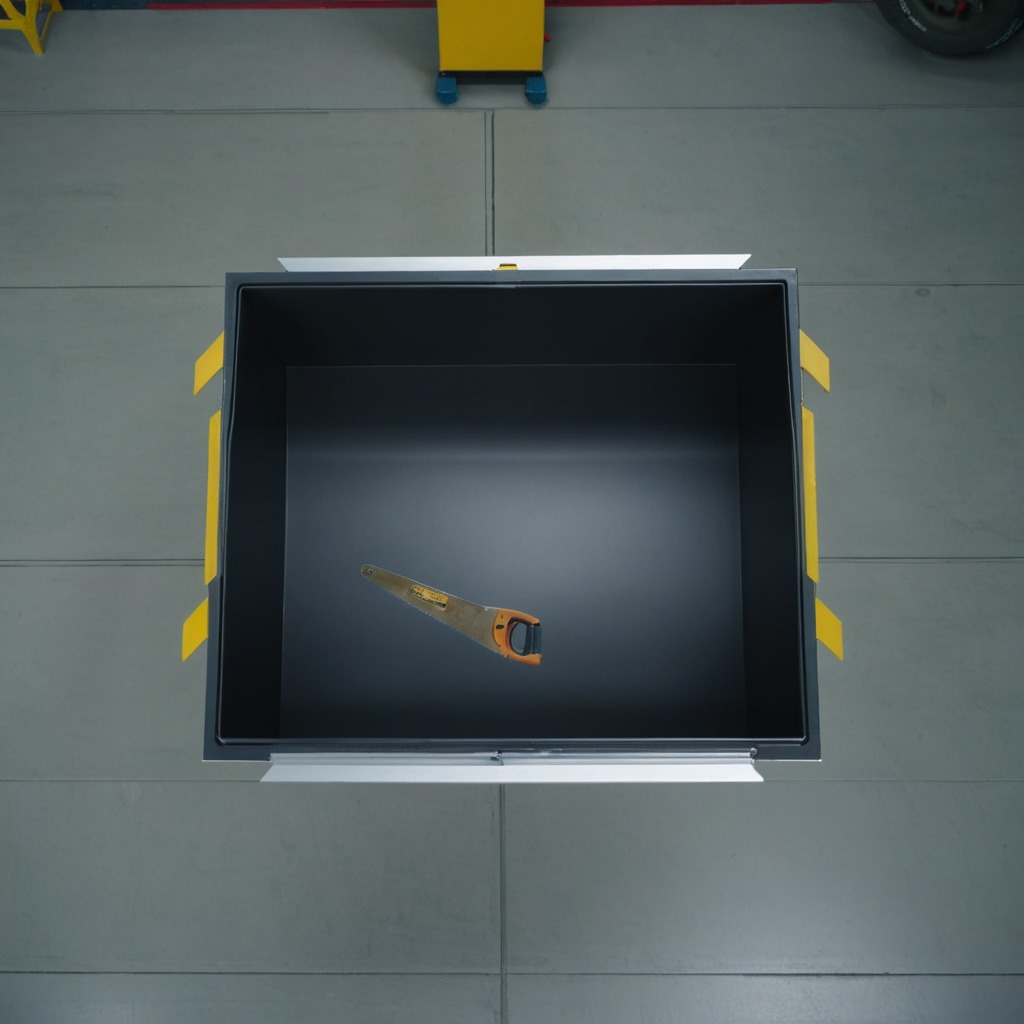
A metal saw is lying on a toolbox surface in an airplane hangar workshop 8K.